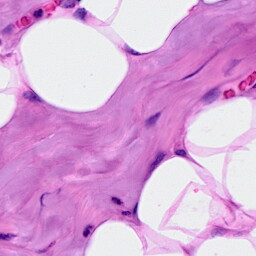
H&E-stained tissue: Breast